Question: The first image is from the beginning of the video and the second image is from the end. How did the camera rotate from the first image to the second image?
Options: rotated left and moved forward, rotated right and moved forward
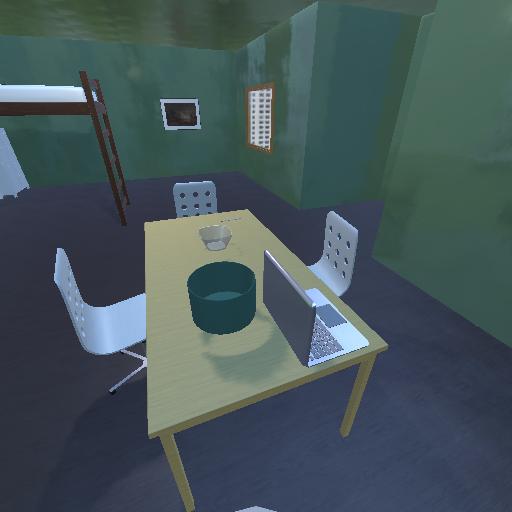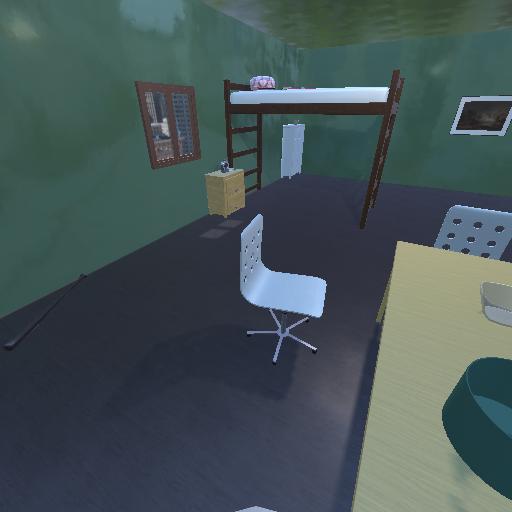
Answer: rotated left and moved forward